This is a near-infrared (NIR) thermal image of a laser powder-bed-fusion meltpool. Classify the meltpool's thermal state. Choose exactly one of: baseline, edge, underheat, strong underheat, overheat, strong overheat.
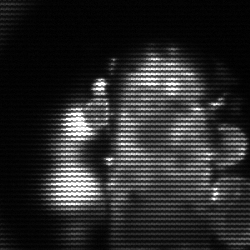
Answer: strong underheat